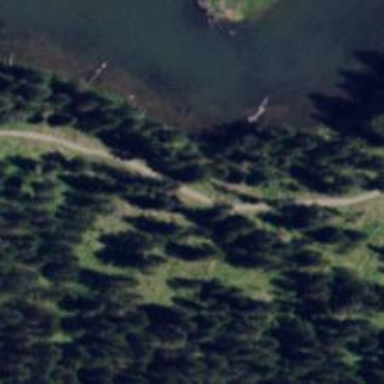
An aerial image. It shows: Footway suitable for Nordic skiing and hiking.